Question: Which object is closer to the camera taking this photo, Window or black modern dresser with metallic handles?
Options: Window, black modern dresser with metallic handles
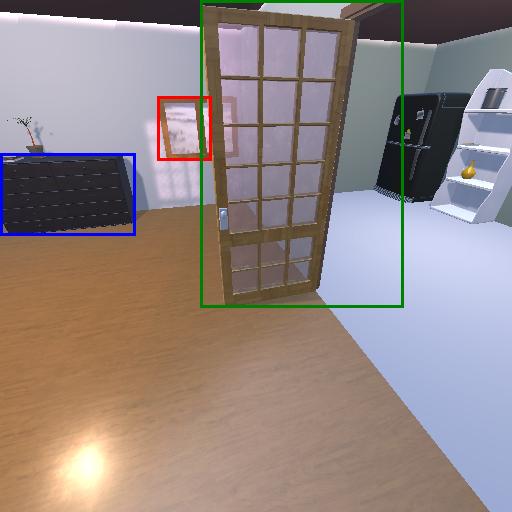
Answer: Window